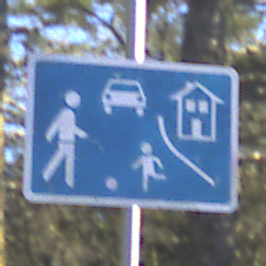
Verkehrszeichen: BeginnVerkehrsberuhigterBereich
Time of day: MorningAfternoon
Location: Outdoor (Nature)
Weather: Clear
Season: Winter
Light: Natural